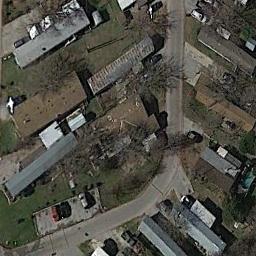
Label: mobile_home_park